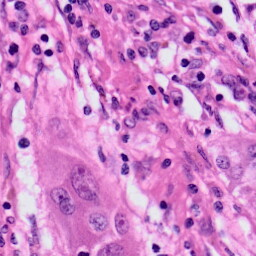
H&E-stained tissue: Skin